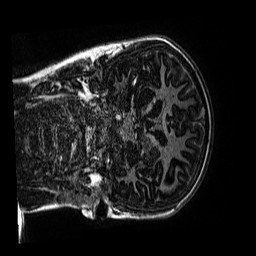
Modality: MP2RAGE
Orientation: coronal
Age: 12
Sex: female
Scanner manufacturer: siemens
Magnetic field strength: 3 T
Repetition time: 4 s
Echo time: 0.00299 s